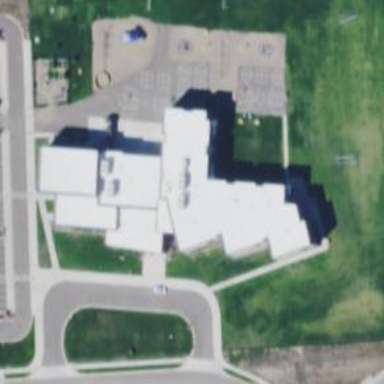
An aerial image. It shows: School.